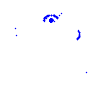
Particle: pion